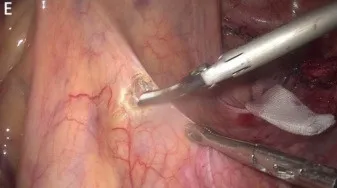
Surgical procedure. (E, F) The roots of the interior mesenteric artery (IMA) were dissected under laparoscopy, and the central lymph nodes were cleared.
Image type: medical_photograph (other_medical_photograph)